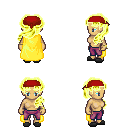
a pixel art fantasy rpg character, female body template, human, tanned skin, yellow cape, magenta pants, gold princess hairstyle, red bandana, bracelets, gray slippers, four views (front, back, left, right), 2x2 character sprite sheet, small pixel art, hard edges, no anti-aliasing